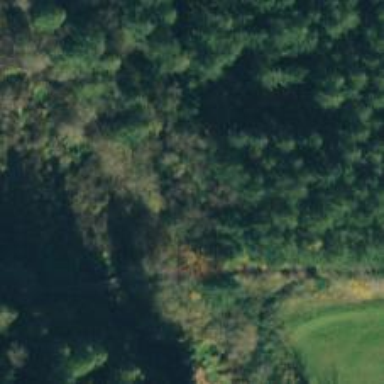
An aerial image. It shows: Bridleway.